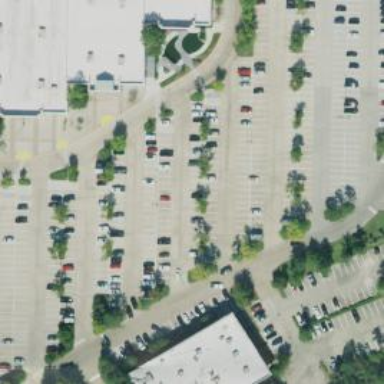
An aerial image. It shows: Parking area with surface.